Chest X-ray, PA view. Patient: 19 years old, sex M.
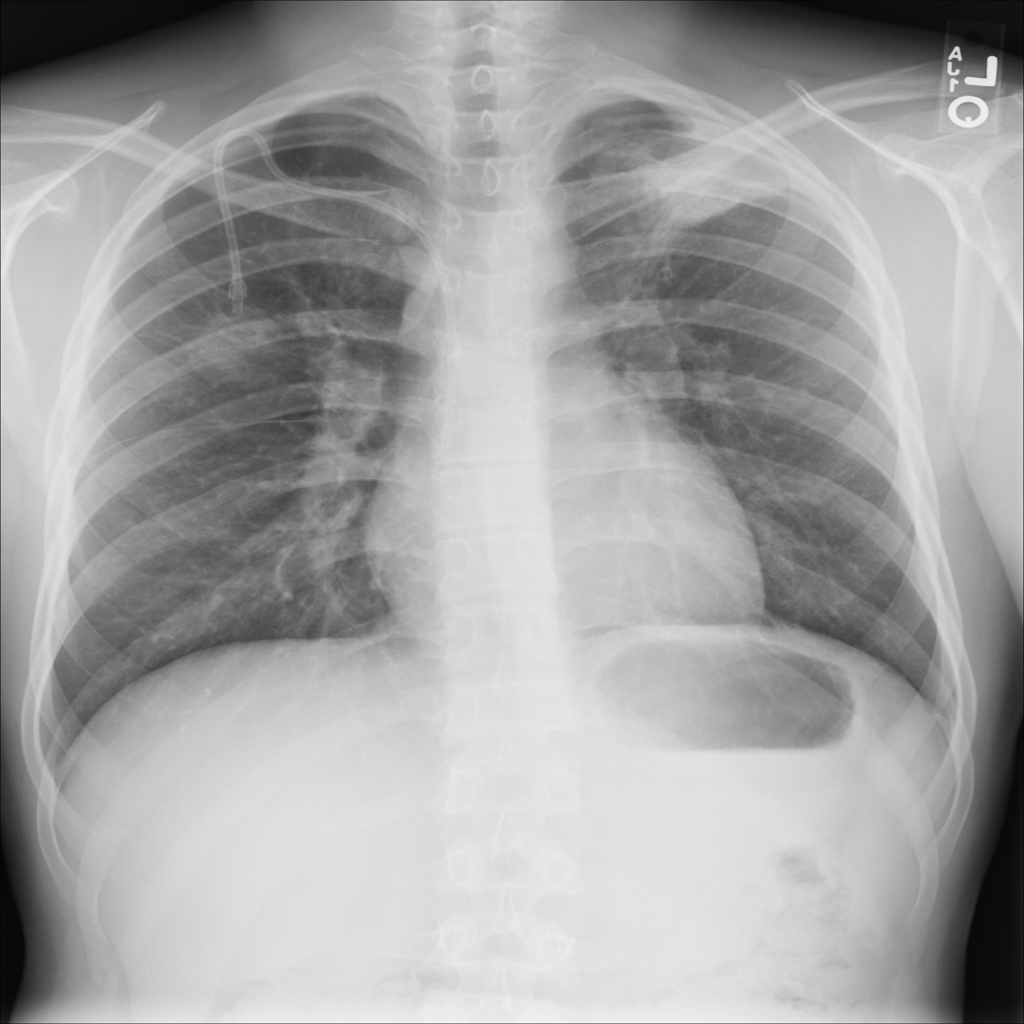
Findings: No Finding